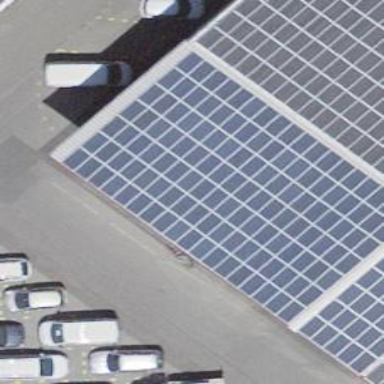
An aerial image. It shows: Solar photovoltaic panel generator.